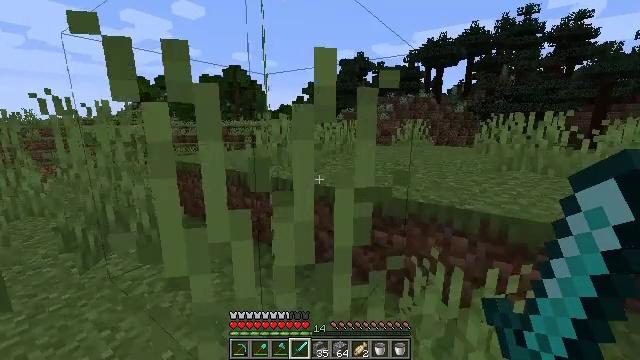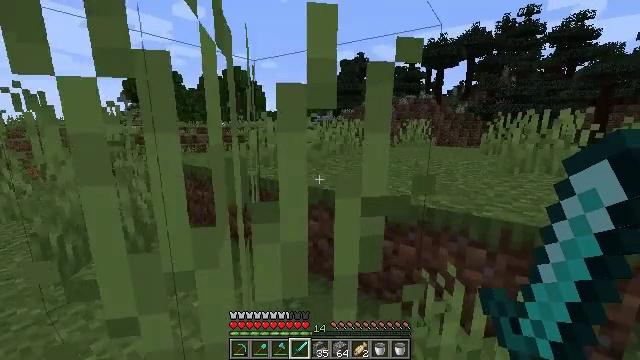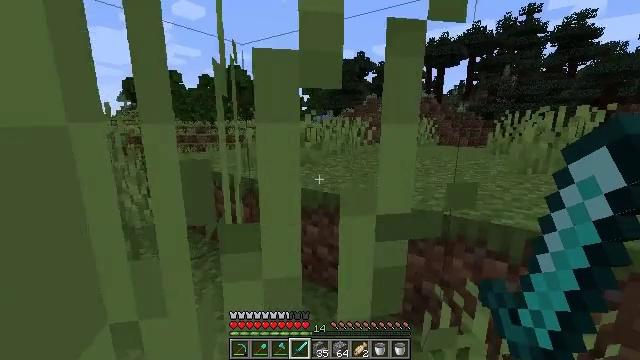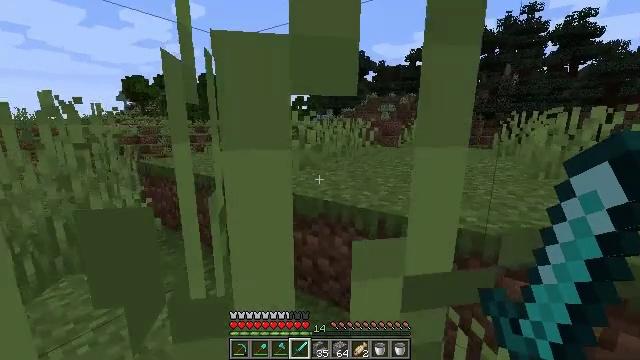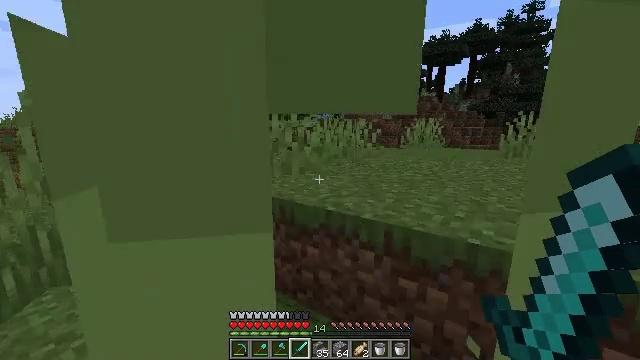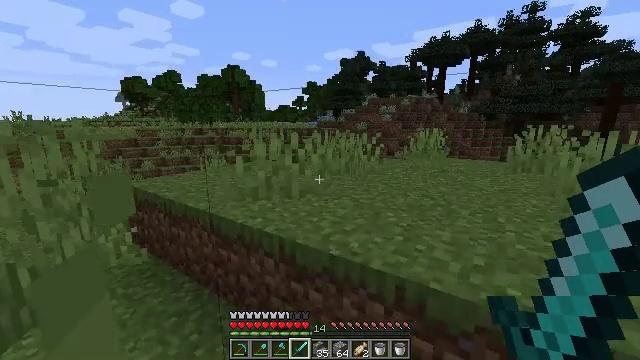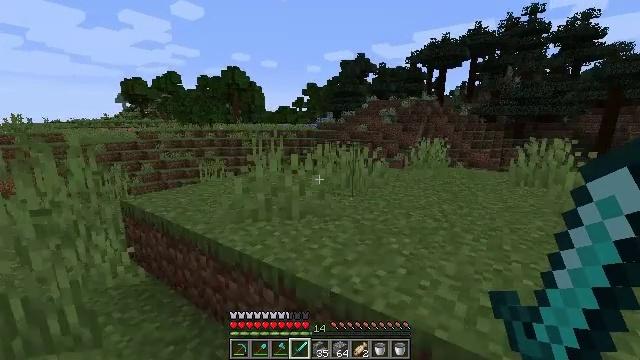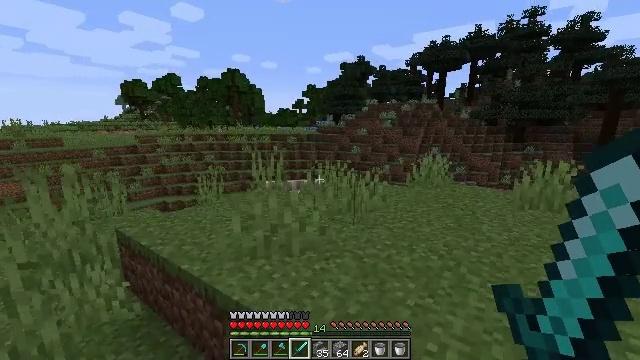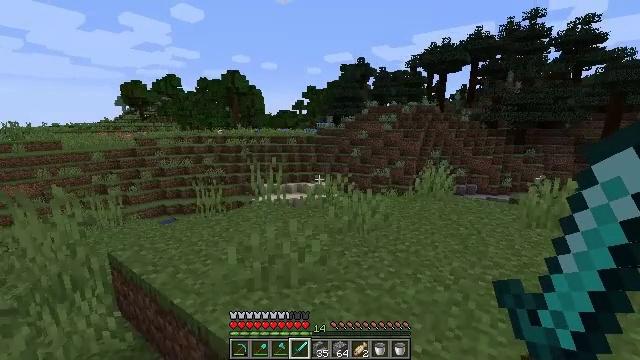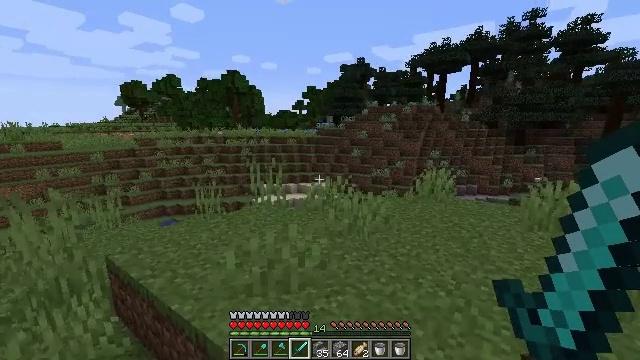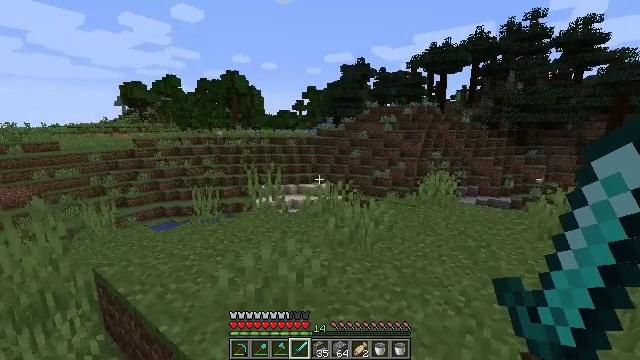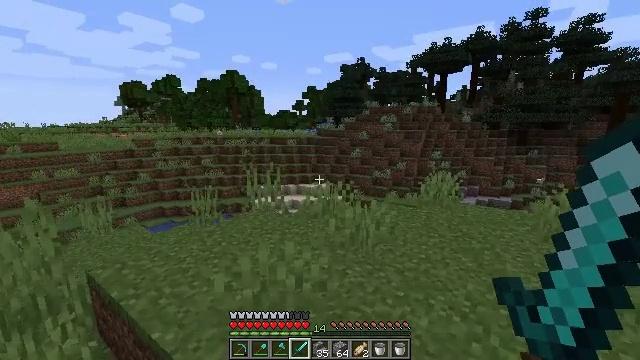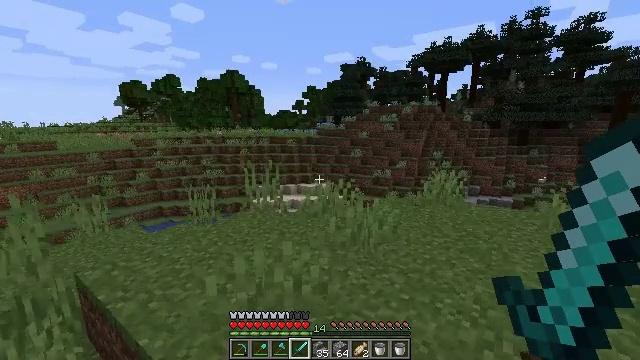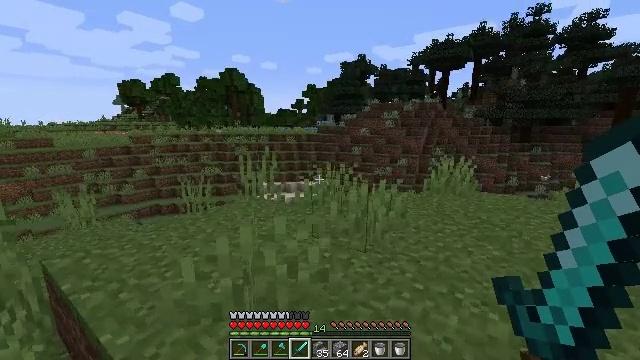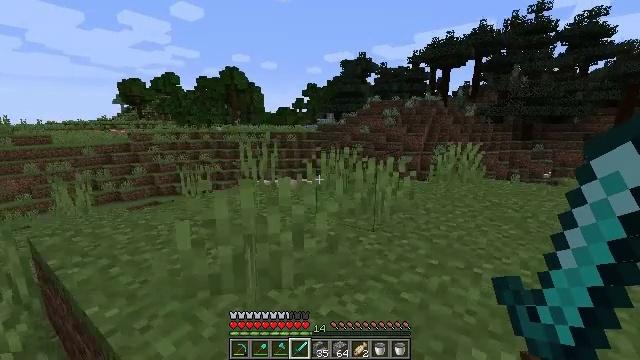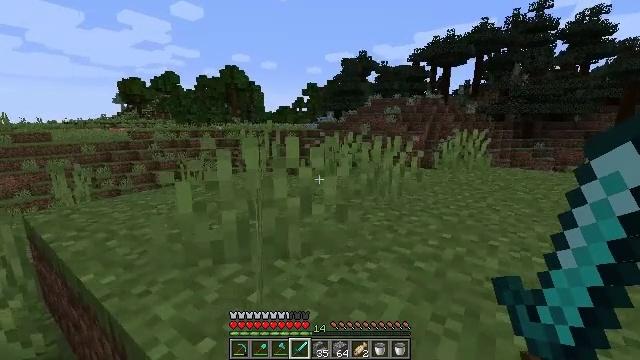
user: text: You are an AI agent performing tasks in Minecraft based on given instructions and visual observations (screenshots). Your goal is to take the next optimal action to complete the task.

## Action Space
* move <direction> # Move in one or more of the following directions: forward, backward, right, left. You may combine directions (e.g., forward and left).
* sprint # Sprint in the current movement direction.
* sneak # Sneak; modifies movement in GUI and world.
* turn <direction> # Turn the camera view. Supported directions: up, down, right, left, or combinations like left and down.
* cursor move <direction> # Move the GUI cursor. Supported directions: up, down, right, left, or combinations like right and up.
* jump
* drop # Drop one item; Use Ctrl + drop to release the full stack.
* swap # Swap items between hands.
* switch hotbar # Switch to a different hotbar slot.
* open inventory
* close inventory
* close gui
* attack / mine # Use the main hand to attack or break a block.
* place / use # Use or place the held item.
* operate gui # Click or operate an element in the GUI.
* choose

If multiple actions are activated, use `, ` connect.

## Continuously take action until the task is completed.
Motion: motion action
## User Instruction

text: Remove the tall grass to clear the area.
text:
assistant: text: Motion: move forward
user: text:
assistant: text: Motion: move forward
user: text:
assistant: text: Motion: move forward
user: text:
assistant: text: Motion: move forward
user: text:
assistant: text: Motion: move forward, jump
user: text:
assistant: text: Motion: move forward, jump
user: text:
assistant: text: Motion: move forward, jump
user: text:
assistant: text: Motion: move forward, jump
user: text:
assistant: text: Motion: move forward, jump
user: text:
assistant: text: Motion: move forward, jump
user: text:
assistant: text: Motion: move forward
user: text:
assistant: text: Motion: move forward
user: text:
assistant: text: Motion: move forward
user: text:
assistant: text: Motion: move forward
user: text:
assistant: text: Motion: move forward
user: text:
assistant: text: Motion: move forward
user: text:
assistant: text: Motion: move forward
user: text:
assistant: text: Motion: move forward
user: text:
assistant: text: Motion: move forward, turn down
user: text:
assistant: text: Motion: move forward, turn left and down
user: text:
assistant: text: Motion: move forward, turn left and down
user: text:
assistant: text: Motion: move forward, turn left and down
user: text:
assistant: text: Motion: move forward, turn left and down
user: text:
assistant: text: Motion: move forward, turn left and down
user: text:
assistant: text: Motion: move forward, turn left
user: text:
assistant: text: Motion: move forward, turn left, jump
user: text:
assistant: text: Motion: move forward, turn left, jump
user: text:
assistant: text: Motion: move forward, turn left, jump
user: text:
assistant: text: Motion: move forward, turn left and up, jump
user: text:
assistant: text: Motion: move forward, turn up, jump